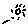
Label: sun